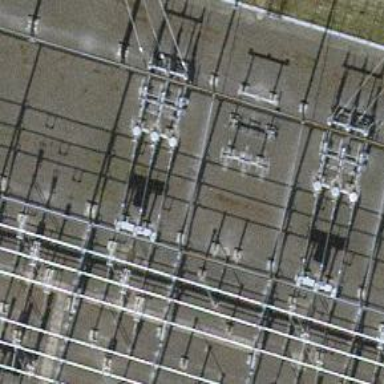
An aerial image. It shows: Power line with 3 cables running through bay.